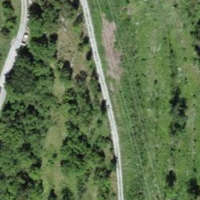
EUNIS habitat code: 32
Species observed at this site:
Phoenicurus ochruros